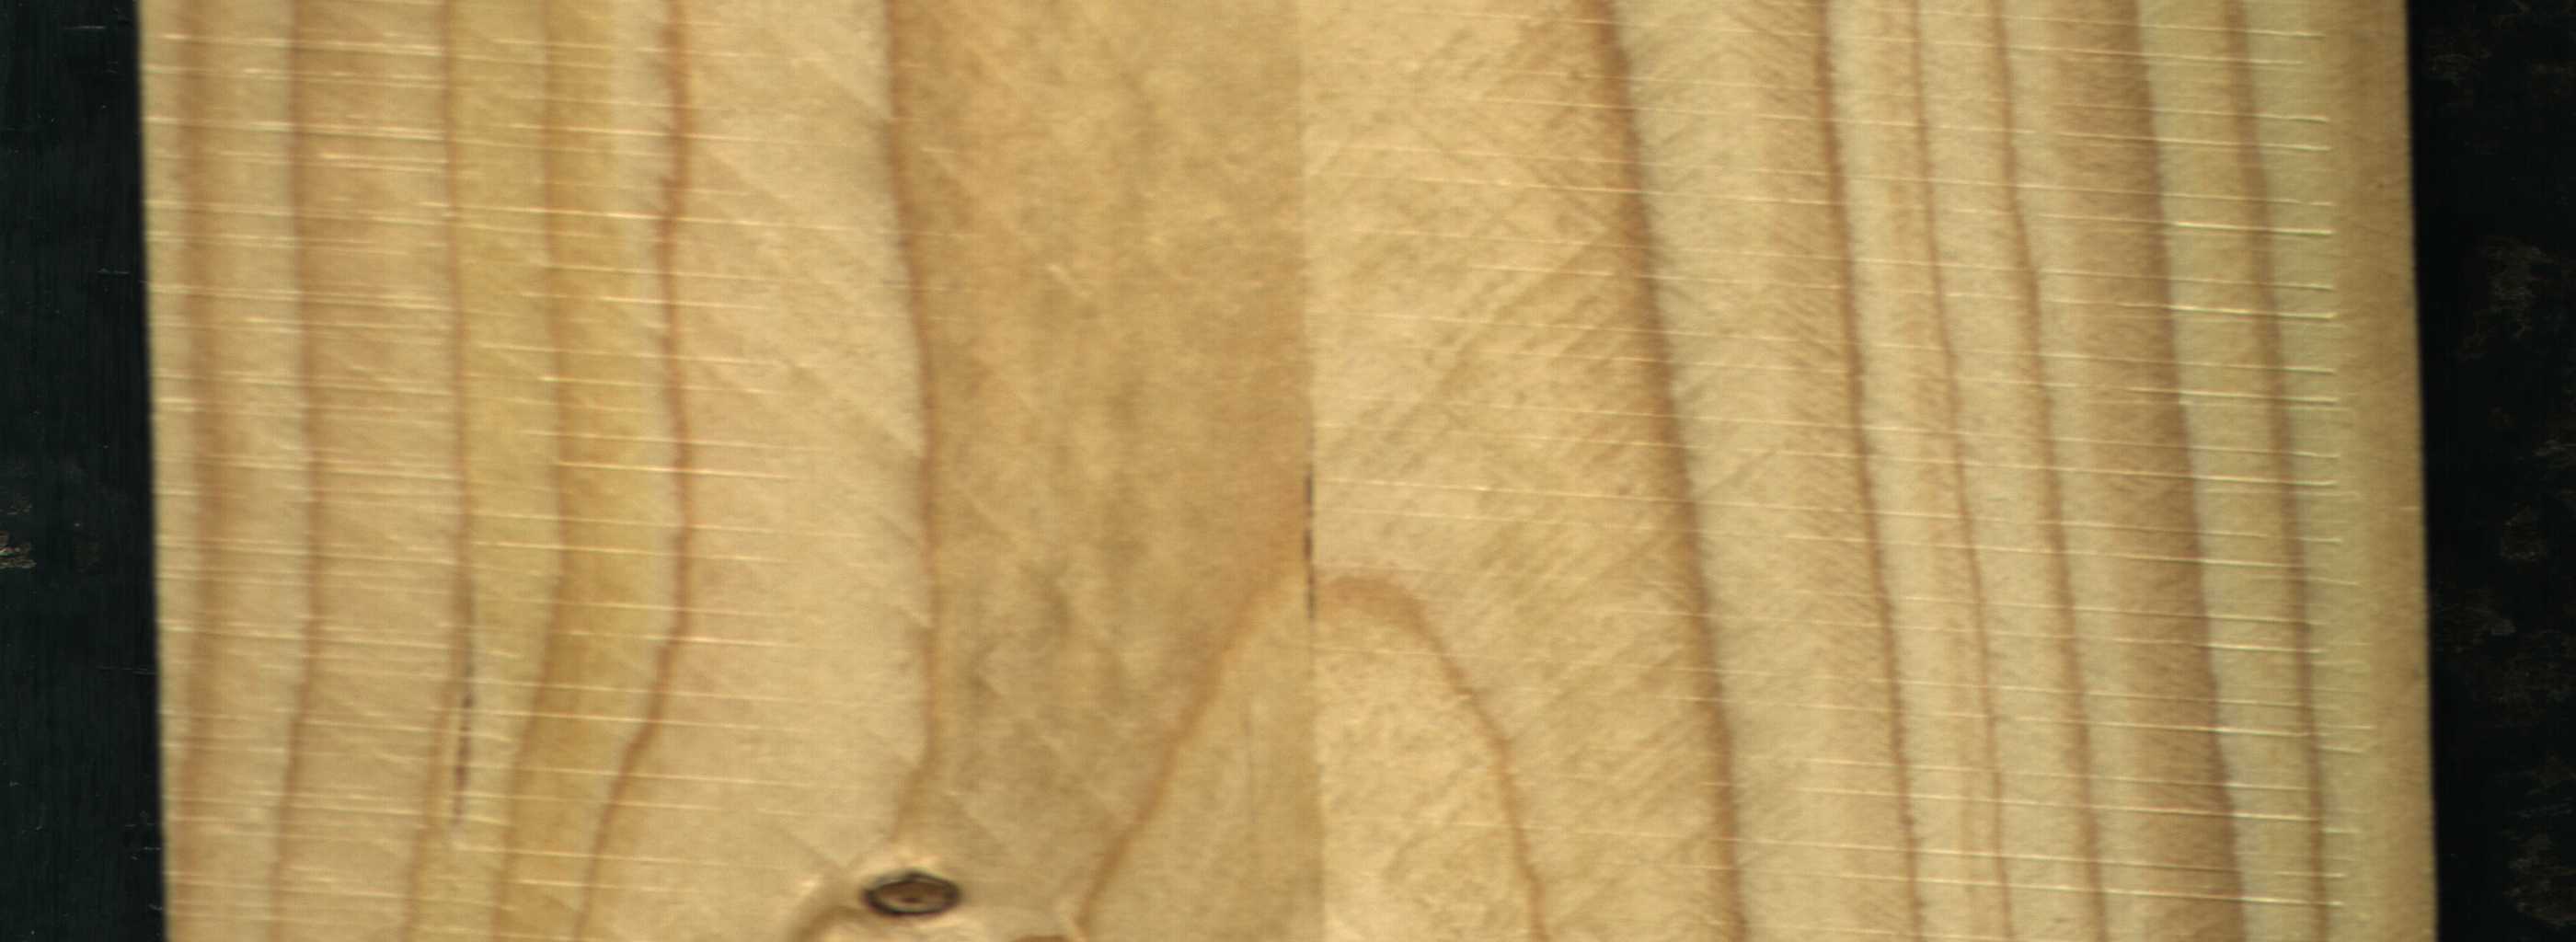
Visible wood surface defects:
Dead_Knot